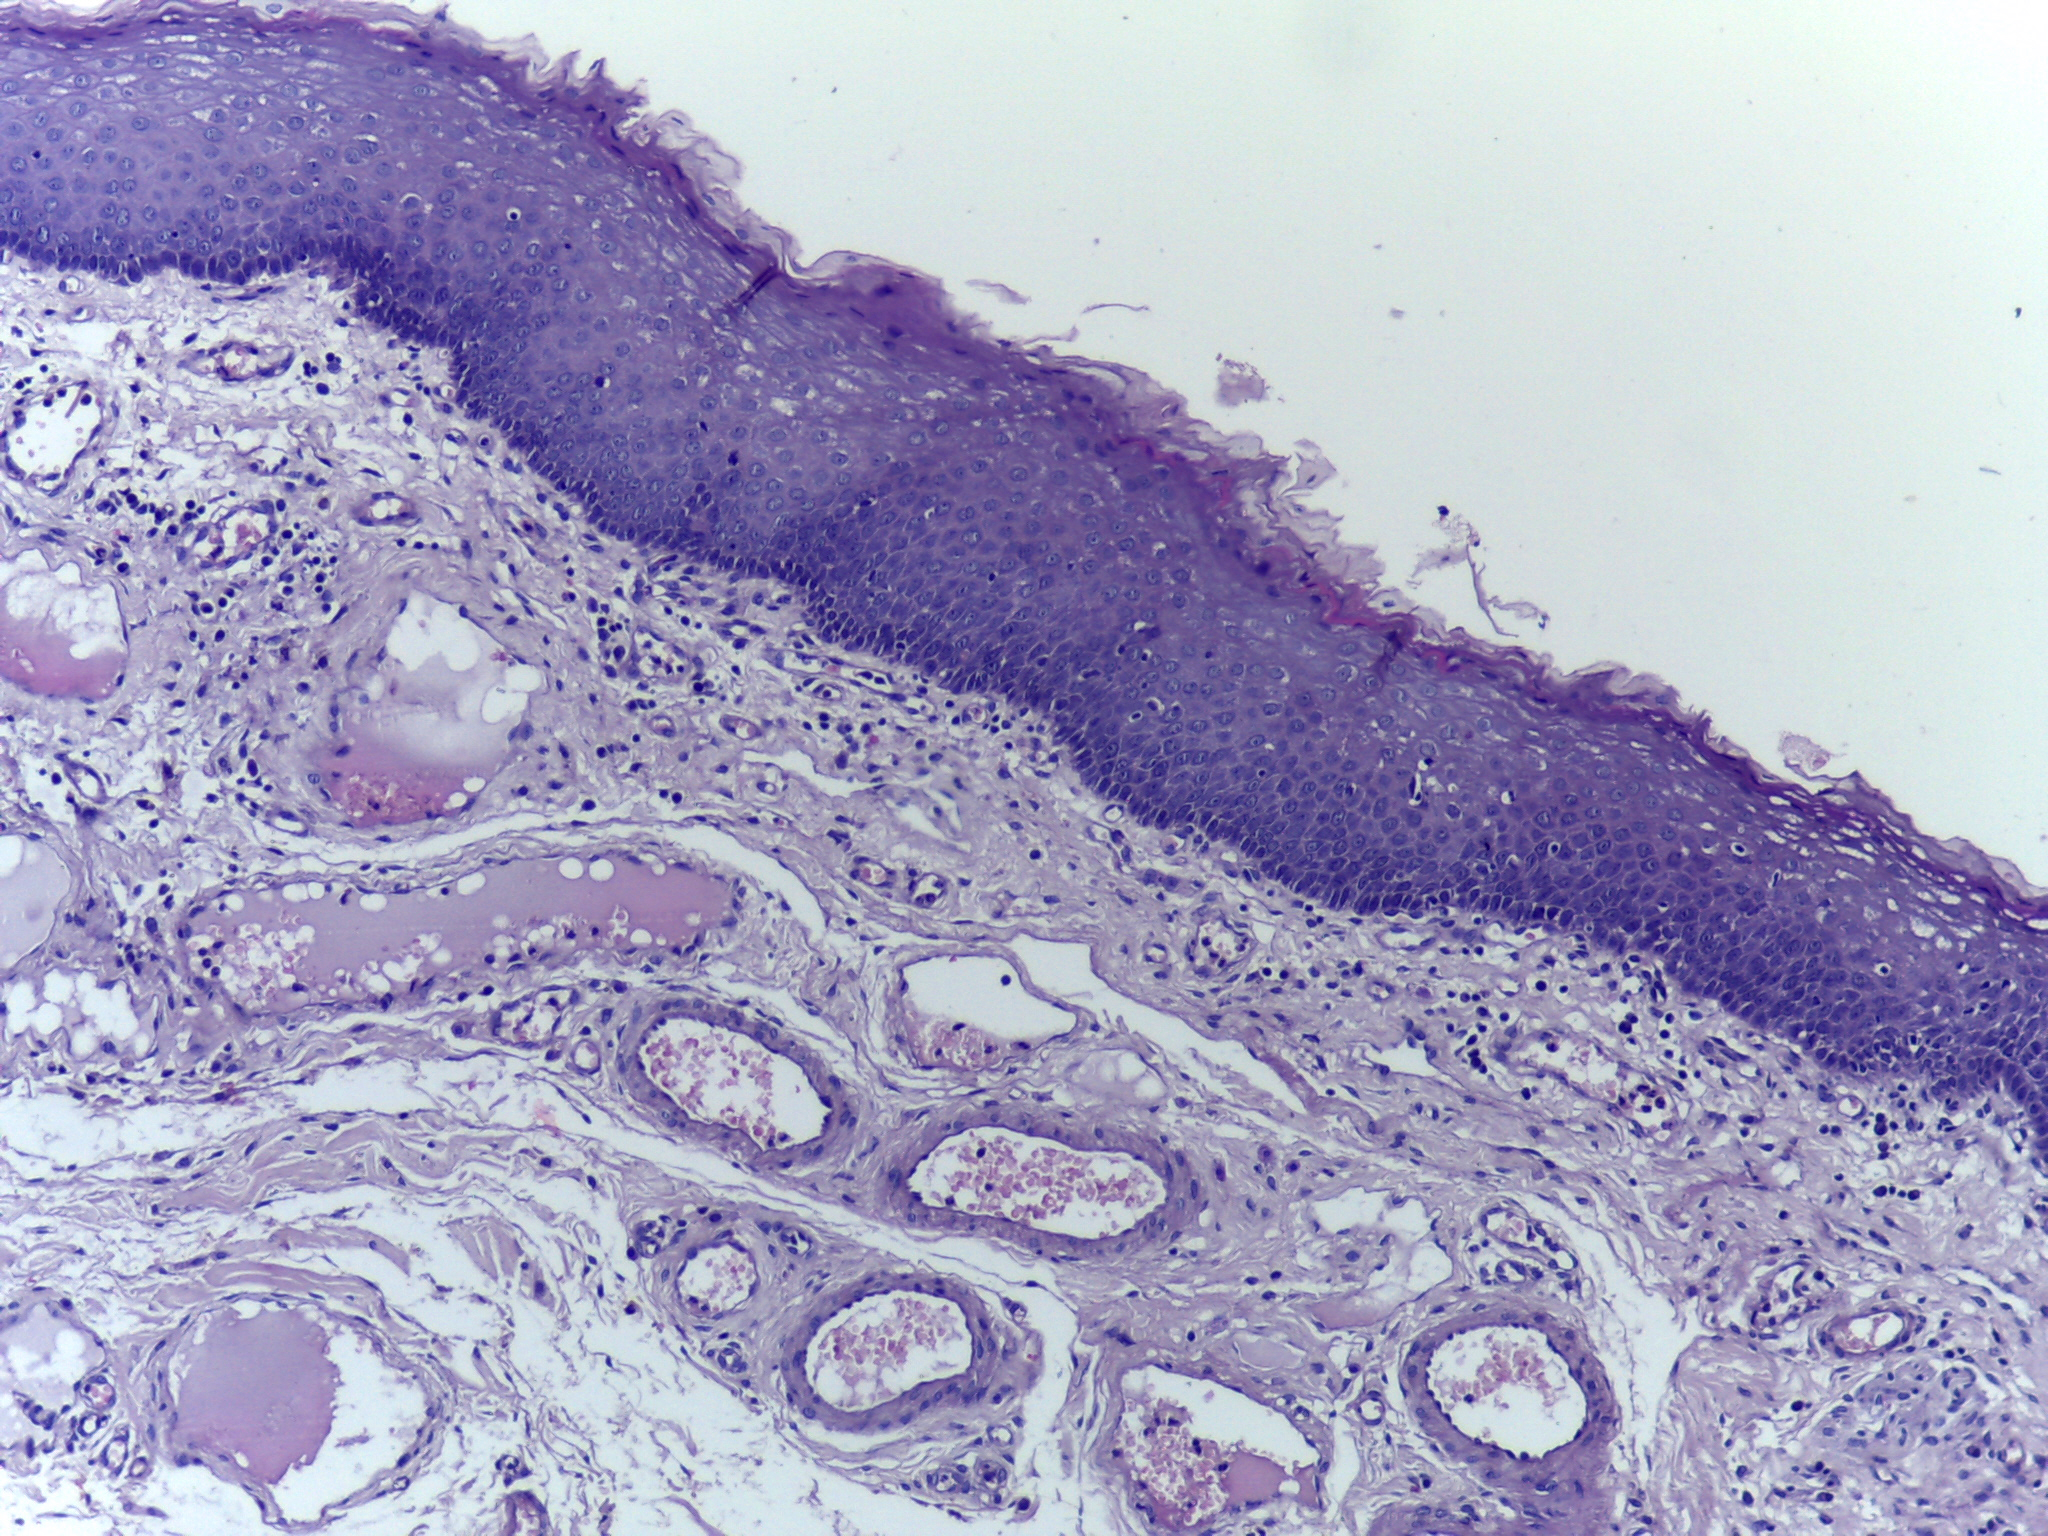
Diagnosis: Normal